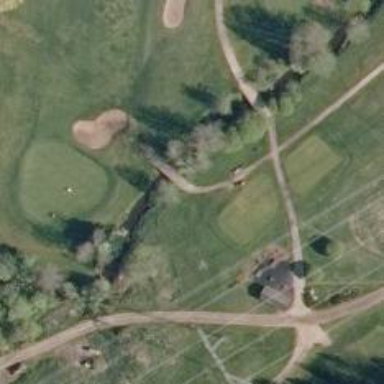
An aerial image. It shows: Service road that includes bridge over golf cart path.